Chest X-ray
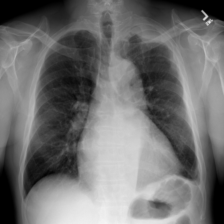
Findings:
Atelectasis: negative
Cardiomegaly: positive
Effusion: negative
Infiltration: negative
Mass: positive
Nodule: negative
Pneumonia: negative
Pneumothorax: negative
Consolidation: negative
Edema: negative
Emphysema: negative
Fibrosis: negative
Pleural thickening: positive
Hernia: negative